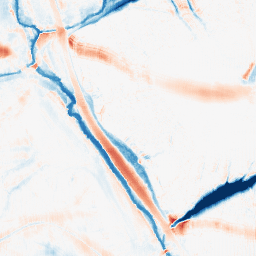
Category: morphological
Decomposition family: morphological_ellipse
Decomposition parameters: operation: average
width: 30
height: 20
Upsampling method: fft_zeropad
Upsampling parameters: scale: 8
Upsampling scale: 8